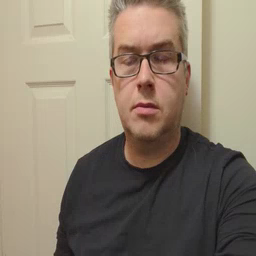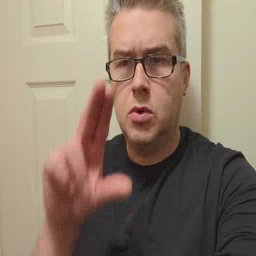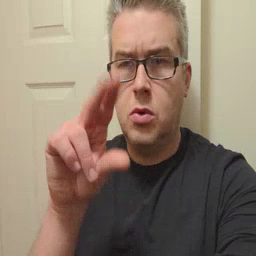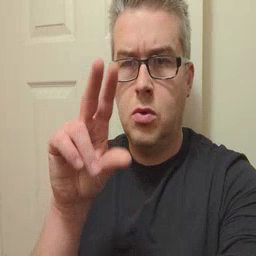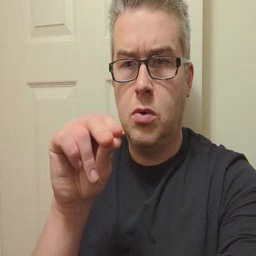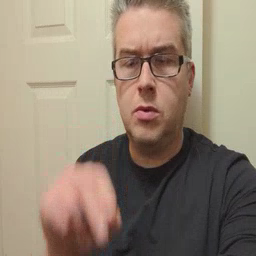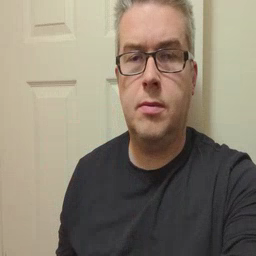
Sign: no